Question: Count the number of objects in the diagram.
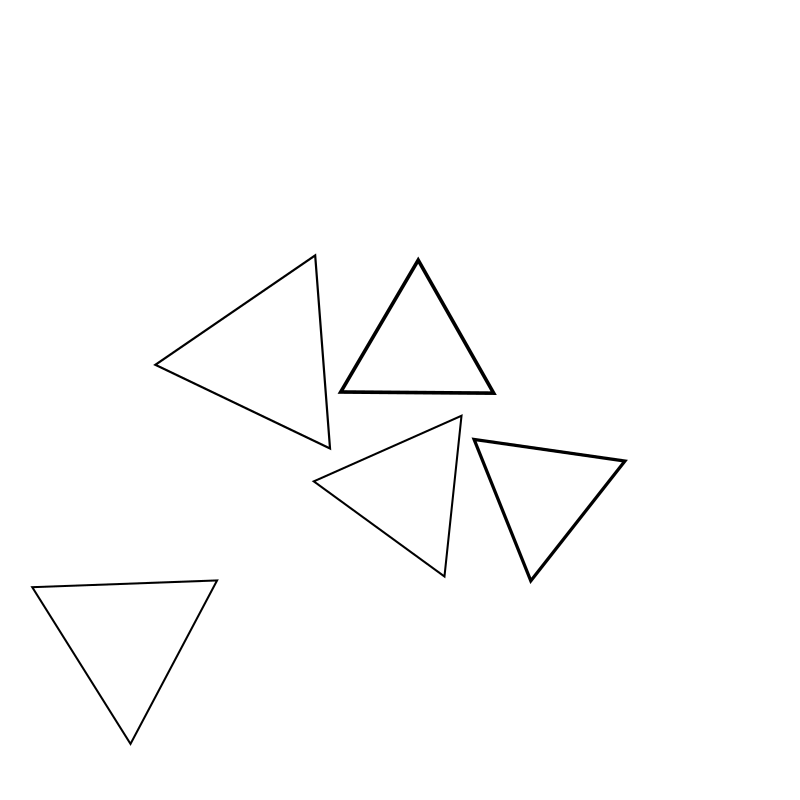
Answer: 5